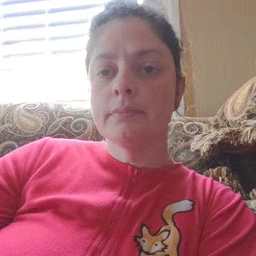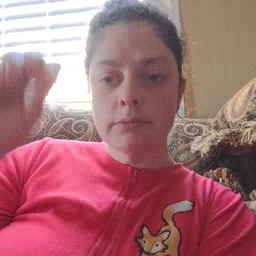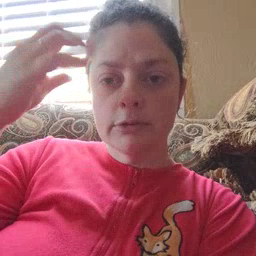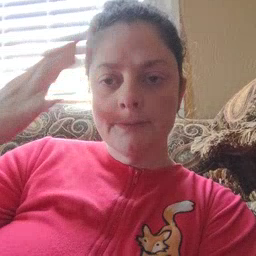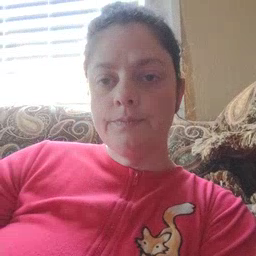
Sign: sun